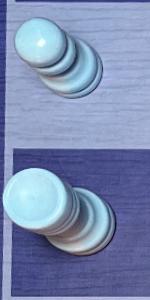
Label: Rook_White